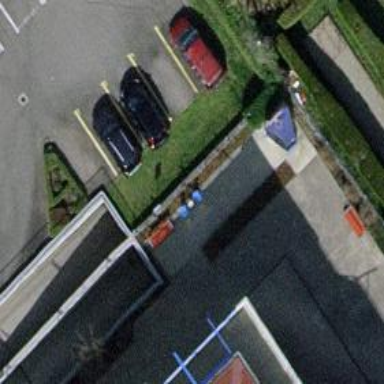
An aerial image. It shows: Driveway tunnel under the road.